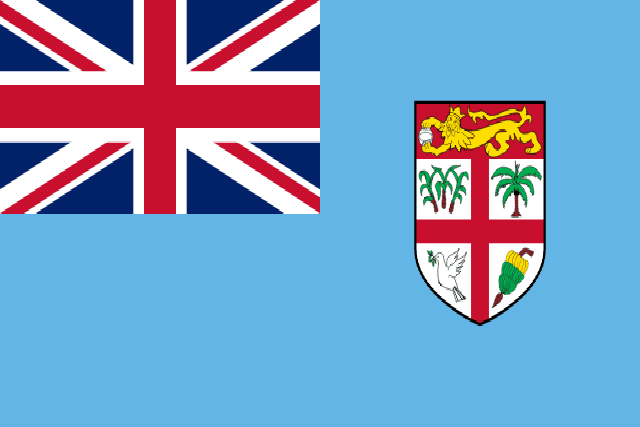
Country: Fiji
Country code: fj